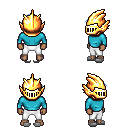
a pixel art fantasy rpg character, male body template, human, dark skin, teal long-sleeve shirt, white pants, white cyan long mohawk hairstyle, gold helm, white slippers, four views (front, back, left, right), 2x2 character sprite sheet, small pixel art, hard edges, no anti-aliasing